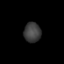
Tissue: prostate
Cell type: T cells
Senescence score: 0.3078
Nuclear area (px): 325
Mean DAPI intensity: 62.406